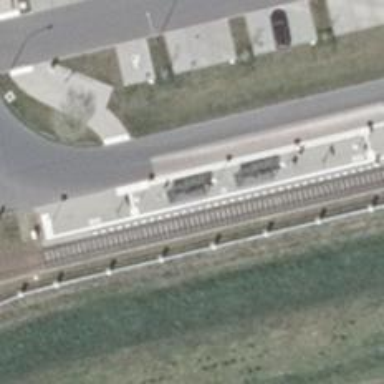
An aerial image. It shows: Public transport shelter with round glass roof.